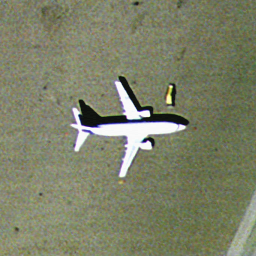
Label: airplane